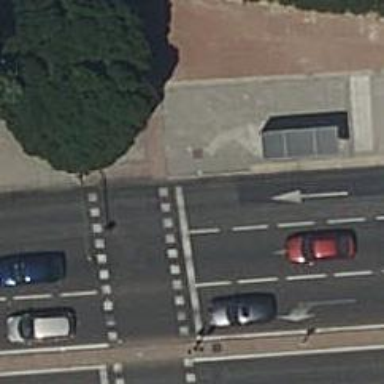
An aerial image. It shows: Zebra crossing with traffic signals. The crossing is marked by traffic lights.